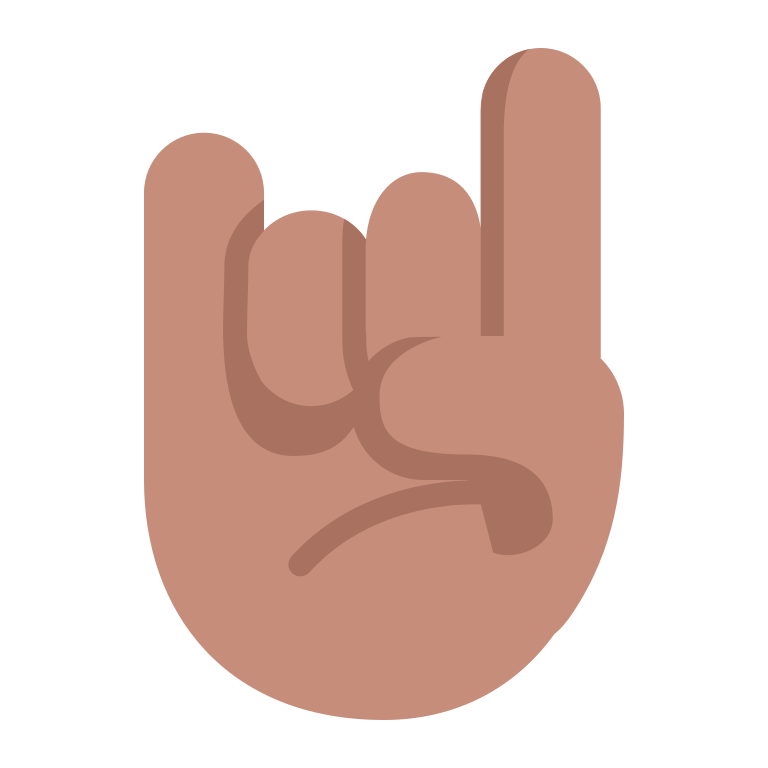
sign of the horns flat